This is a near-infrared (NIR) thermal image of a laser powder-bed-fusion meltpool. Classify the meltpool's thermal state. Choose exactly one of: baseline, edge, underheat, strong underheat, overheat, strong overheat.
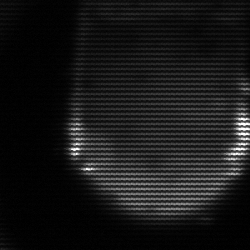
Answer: edge